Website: walmart
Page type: billing-address
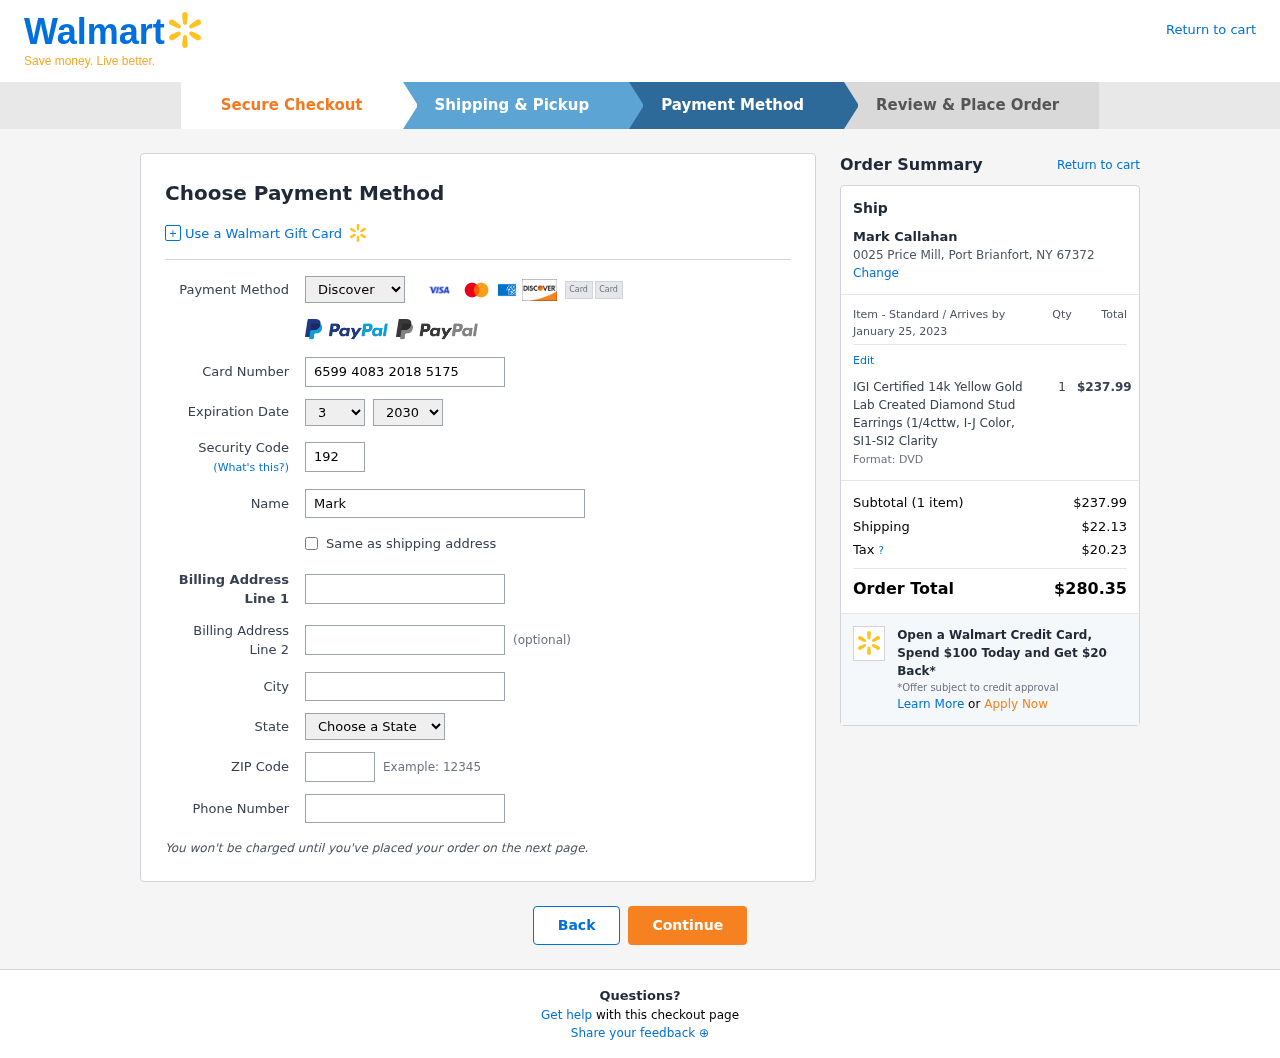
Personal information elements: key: PII_CARD_CVV
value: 192
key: PII_CARD_EXPIRY_MONTH
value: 03
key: PII_CARD_EXPIRY_YEAR
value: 30
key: PII_CARD_NUMBER
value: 6599 4083 2018 5175
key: PII_CARD_TYPE
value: Discover
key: PII_CITY
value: Port Brianfort
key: PII_CITY_STATE_ZIP
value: Port Brianfort, NY 67372
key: PII_FULLNAME
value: Mark Callahan
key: PII_PHONE
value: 6996915111
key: PII_POSTCODE
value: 67372
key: PII_STATE
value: New York
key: PII_STREET
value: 0025 Price Mill
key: PII_STREET2
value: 843 Samantha Stream
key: PII_FULLNAME2
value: Mark Callahan
Product elements: key: PRODUCT1_NAME
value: IGI Certified 14k Yellow Gold Lab Created Diamond Stud Earrings (1/4cttw, I-J Color, SI1-SI2 Clarity
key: PRODUCT1_PRICE
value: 237.99
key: PRODUCT1_QUANTITY
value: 1
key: PRODUCT1_DESC
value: Format: DVD
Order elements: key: ORDER_DELIVERY_DATE
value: January 25, 2023
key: ORDER_NUM_ITEMS
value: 1
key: ORDER_SUBTOTAL
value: $237.99
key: ORDER_SHIPPING_COST
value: $22.13
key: ORDER_TAX
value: $20.23
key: ORDER_TOTAL
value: $280.35